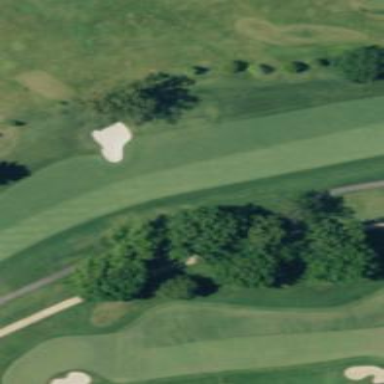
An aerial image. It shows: Golf fairway surrounded by grass.